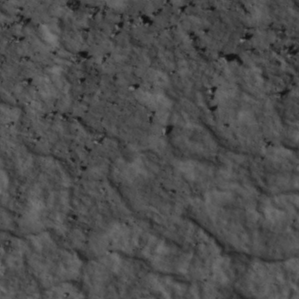
Label: non_frost